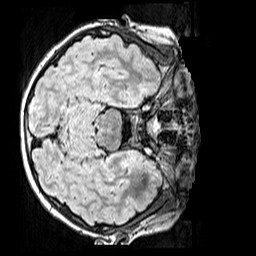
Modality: FLAIR
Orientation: axial
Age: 10
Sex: male
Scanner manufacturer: siemens
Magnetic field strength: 3 T
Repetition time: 5 s
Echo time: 0.388 s